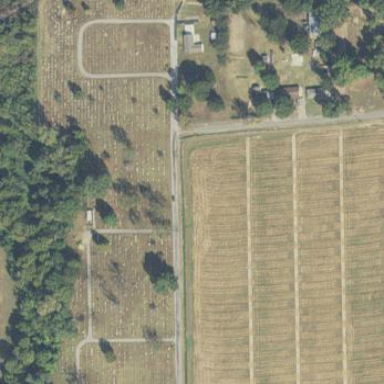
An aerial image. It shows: Cemetery.